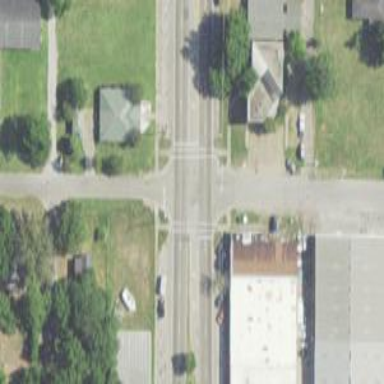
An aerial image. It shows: Uncontrolled road crossing with markings in the form of lines.